Question: I built a listview and implemented an infinite scroll, the listview is limited to show 5 items per load until it reaches the end, but it is duplicating the initial 5 items, I'll add some image so you can understand better:

How can I fix it?
'''
public View onCreateView(LayoutInflater inflater, ViewGroup container,
Bundle savedInstanceState) {
// TODO Auto-generated method stub
rootView = inflater.inflate(R.layout._fragment_clientes, container, false);
rootView.setLayoutParams(new LayoutParams(LayoutParams.MATCH_PARENT,LayoutParams.MATCH_PARENT ));
try {
lv = (ListView) rootView.findViewById(R.id.listaClientes);
clientes = new ArrayList<ClienteModel>();
final ClientViewAdapter ad = new ClientViewAdapter(getActivity(), this, clientes);
lv.setVerticalFadingEdgeEnabled(true);
lv.setVerticalScrollBarEnabled(true);
lv.setOnScrollListener(new EndlessScrollListener(){
@Override
public void onLoadMore(int page, int totalItemsCount) {
new LoadMoreClientTask(progressBar,FragmentClientes.this,ad,getActivity()).execute(page);
}
});
lv.addFooterView(footerLinearLayout);
lv.setAdapter(ad);
new LoadMoreClientTask(progressBar,this,ad,getActivity()).execute(1);
} catch (Exception e) {
e.printStackTrace();
}
return rootView;
}
'''
The Adapter:
'''
public class ClientViewAdapter extends BaseAdapter {
private Activity activity;
private FragmentClientes frag;
private List<ClienteModel> cliente;
private static LayoutInflater inflater=null;
public ClientViewAdapter(Context context, FragmentClientes fragmentClientes, List<ClienteModel> clientes) {
this.inflater = LayoutInflater.from( context );
this.cliente = clientes;
frag = fragmentClientes;
}
public int getCount() {
return cliente.size();
}
public Object getItem(int position) {
return position;
}
public long getItemId(int position) {
return position;
}
public View getView(int position, View convertView, ViewGroup parent) {
View vi=convertView;
ViewHolder holder;
if(convertView == null){
vi = inflater.inflate(R.layout.fragment_cliente_item, null);
holder=new ViewHolder();
holder.id = (TextView)vi.findViewById(R.id.clienteId);
holder.nome = (TextView)vi.findViewById(R.id.clienteNome);
holder.tipo = (TextView)vi.findViewById(R.id.clienteTipo);
vi.setTag(holder);
}else{
holder = (ViewHolder)vi.getTag();
}
ClienteModel item = new ClienteModel();
item = cliente.get(position);
holder.id.setText(String.valueOf(item.getClientes_id()));
holder.nome.setText(item.getNome());
holder.tipo.setText(item.getTipo());
return vi;
}
public void setData(List<ClienteModel> clientes){
this.cliente.addAll(clientes);
this.notifyDataSetChanged();
}
public class ViewHolder
{
TextView id;
TextView nome;
TextView tipo;
}
}
'''
And the LoadMoreTask snippet that gets the data from the database:
'''
protected Boolean doInBackground(Integer... parameters) {
int npagina = parameters[0];
cliente= new ArrayList<ClienteModel>();
try {
Repositorio mRepositorio = new Repositorio(context);
List listaDeClientes = mRepositorio.getClientes(npagina,5,"");
cliente = listaDeClientes;
System.out.println("pagina " + npagina);
}catch (Exception e){
e.printStackTrace();
return false;
}
return true;
}
'''
Function getClientes:
'''
public List<ClienteModel> getClientes(Integer pagina, Integer limit, String consulta) throws SQLException {
Integer offset = pagina * limit - limit;
List<ClienteModel> listaDeRegistros = new ArrayList<ClienteModel>();
if(consulta.isEmpty()) {
query = "SELECT * FROM " + tabelaCLIENTES + " WHERE credencial_id = " + mSessao.getString("id_credencial") + " LIMIT " + offset + ", " + limit;
}else {
query = "SELECT * FROM " + tabelaCLIENTES + " WHERE (credencial_id = " + mSessao.getString("id_credencial") + ") and (nome LIKE '%"+consulta+"%') LIMIT " + offset + ", " + limit;
}
System.out.println(query);
try {
Cursor mCursor = bd.rawQuery(query, null);
if (mCursor.getCount() > 0) {
if (mCursor.moveToFirst()) {
do {
ClienteModel mClienteModel = new ClienteModel();
mClienteModel.setClientes_id(mCursor.getInt(mCursor.getColumnIndex(ClienteModel.Coluna.CLIENTES_ID)));
mClienteModel.setId_rm(mCursor.getInt(mCursor.getColumnIndex(ClienteModel.Coluna.ID_RM)));
mClienteModel.setCredencial_id(mCursor.getInt(mCursor.getColumnIndex(ClienteModel.Coluna.CREDENCIAL_ID)));
mClienteModel.setNome(mCursor.getString(mCursor.getColumnIndex(ClienteModel.Coluna.NOME)));
mClienteModel.setTipo(mCursor.getString(mCursor.getColumnIndex(ClienteModel.Coluna.TIPO)));
mClienteModel.setInformacao_adicional(mCursor.getString(mCursor.getColumnIndex(ClienteModel.Coluna.INFORMACAO_ADICIONAL)));
mClienteModel.set_criado(mCursor.getString(mCursor.getColumnIndex(ClienteModel.Coluna._CRIADO)));
mClienteModel.set_modificado(mCursor.getString(mCursor.getColumnIndex(ClienteModel.Coluna._MODIFICADO)));
mClienteModel.set_status(mCursor.getString(mCursor.getColumnIndex(ClienteModel.Coluna._STATUS)));
listaDeRegistros.add(mClienteModel);
} while (mCursor.moveToNext());
}
}
} catch (Exception e) {
e.printStackTrace();
}
return listaDeRegistros;
}
'''
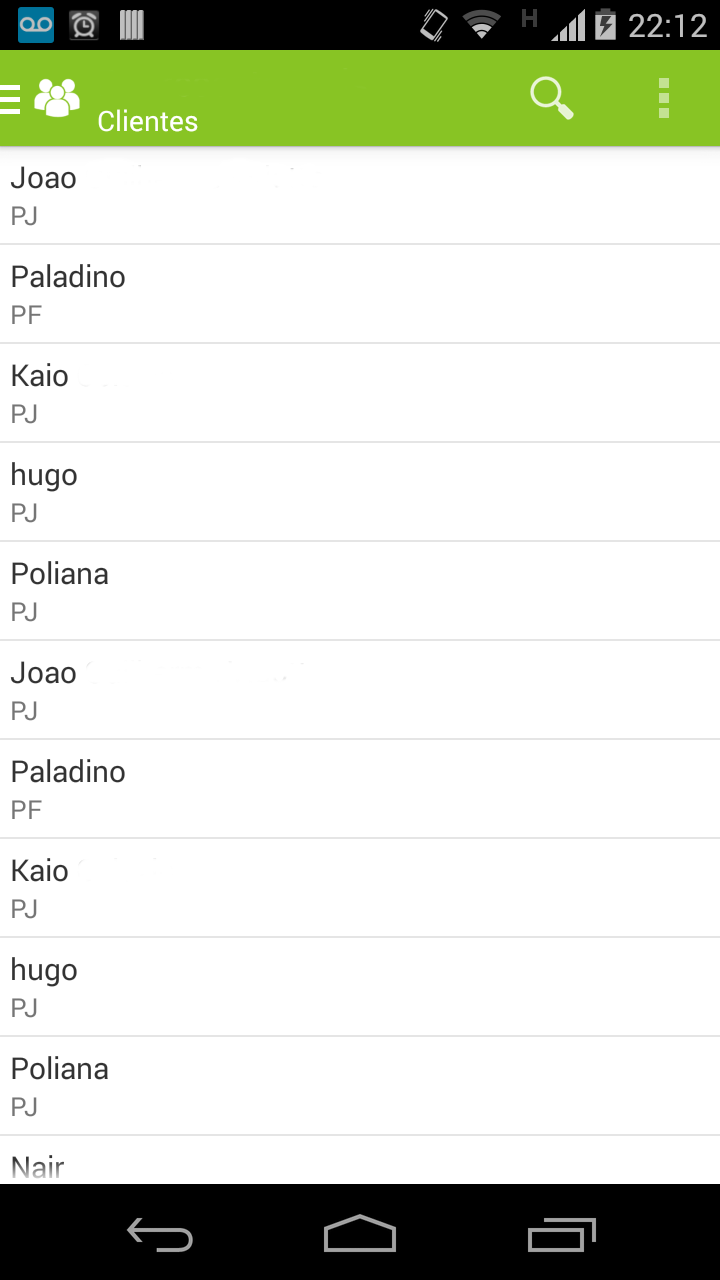
Answer: When you are hitting the end to load more, your load code is just re-loading the same 5 entries. You need to check what you have already loaded and validate if it is the end or not to stop adding entries.